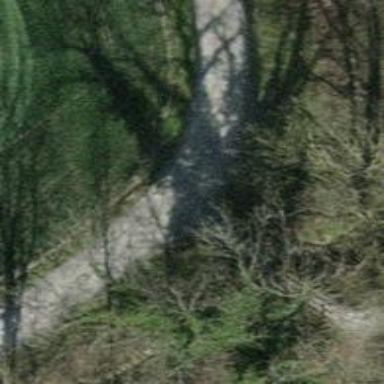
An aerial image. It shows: Path.